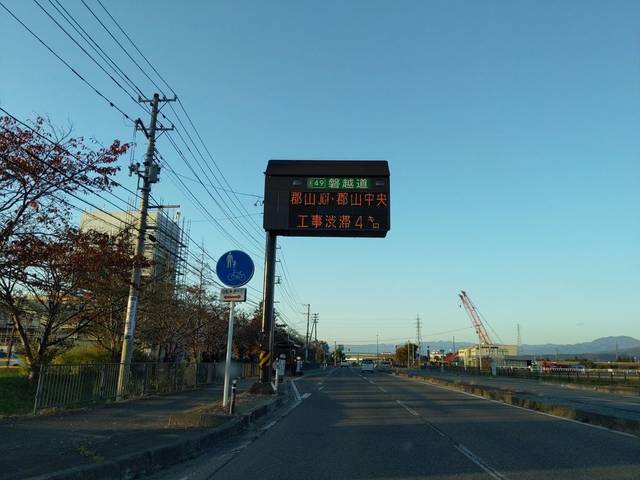
Region: Japan
Coordinates: 37.52, 139.918